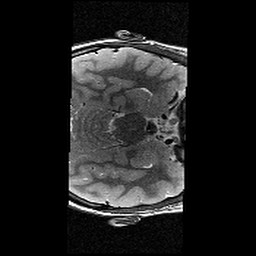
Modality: T2w
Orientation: axial
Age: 11
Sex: female
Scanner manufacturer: siemens
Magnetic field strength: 3 T
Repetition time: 9.23 s
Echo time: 0.067 s